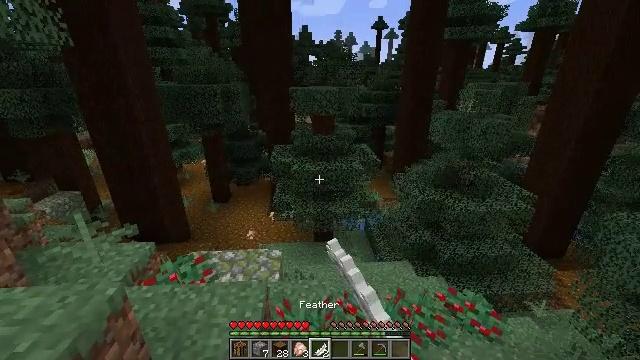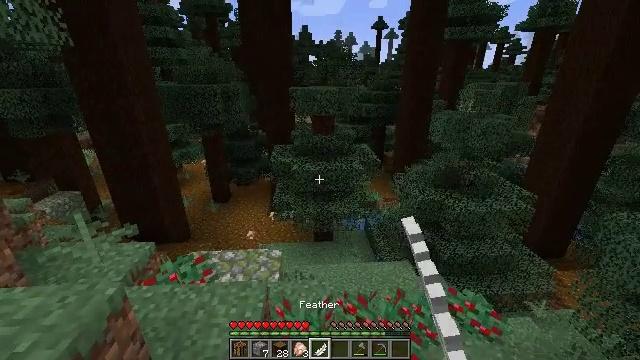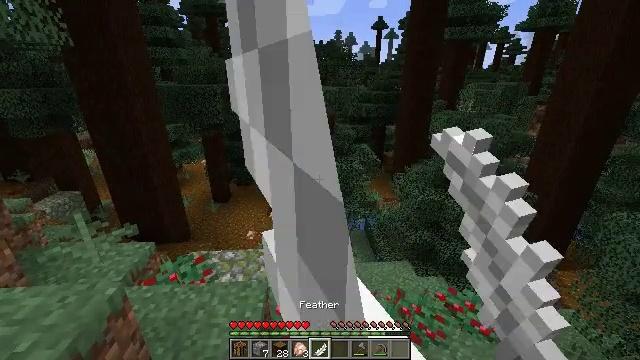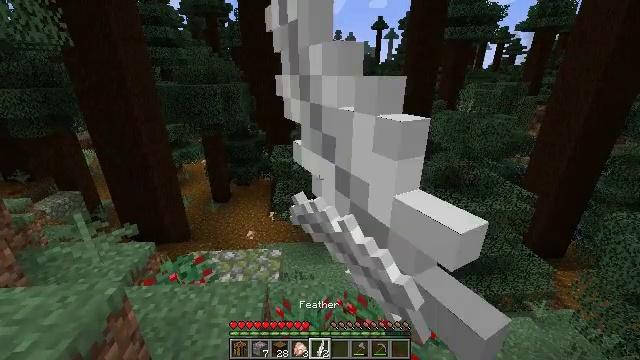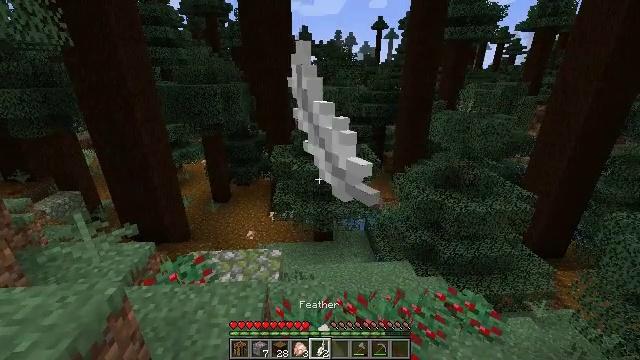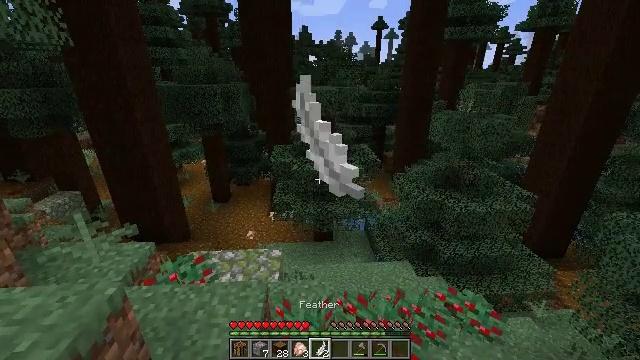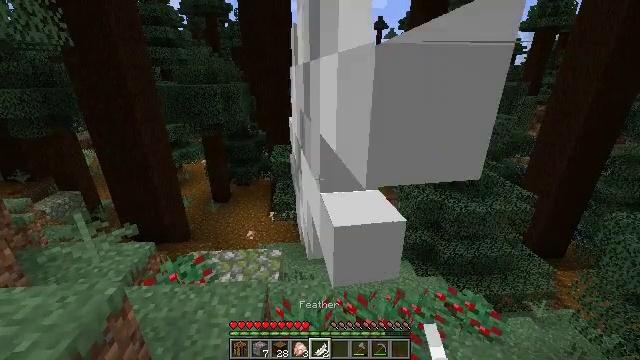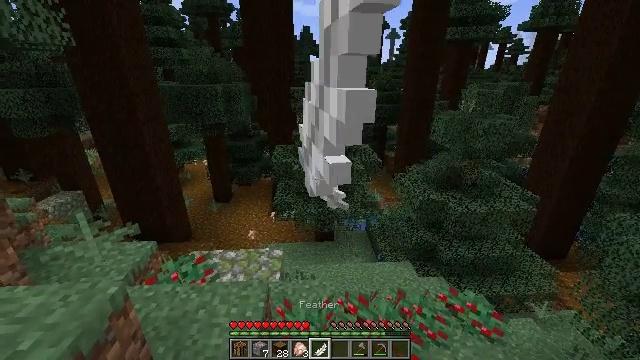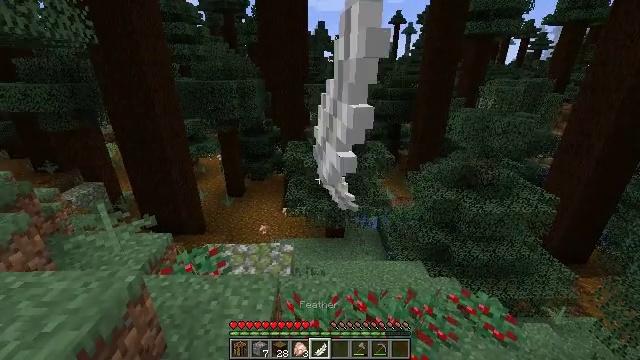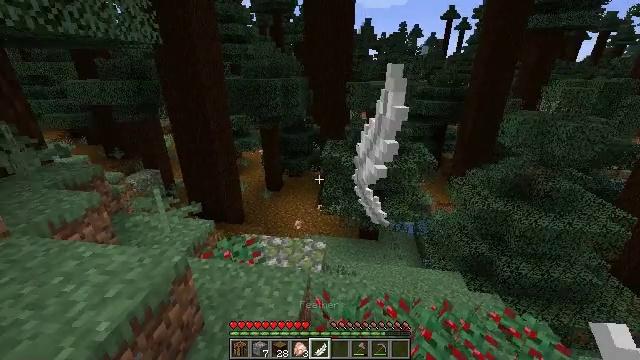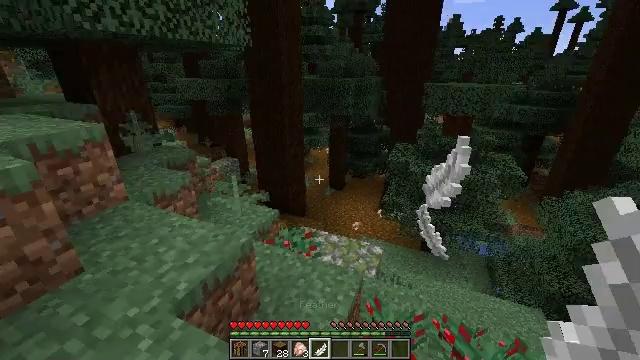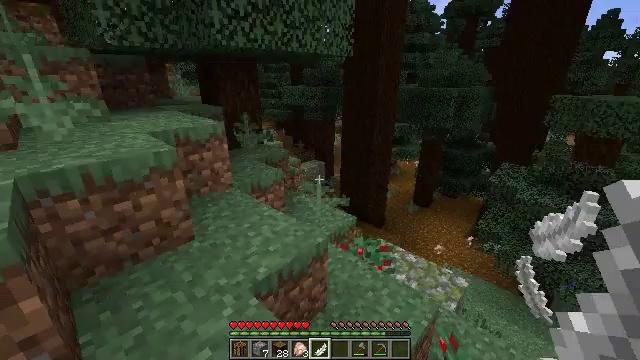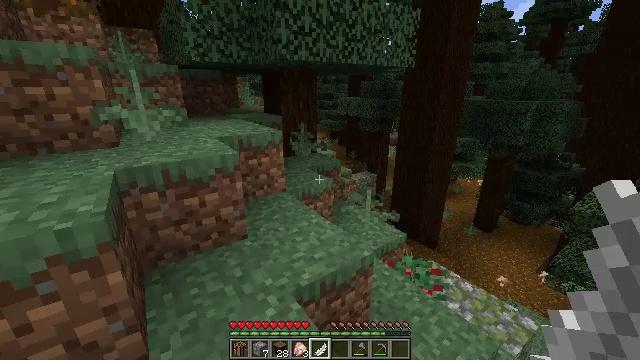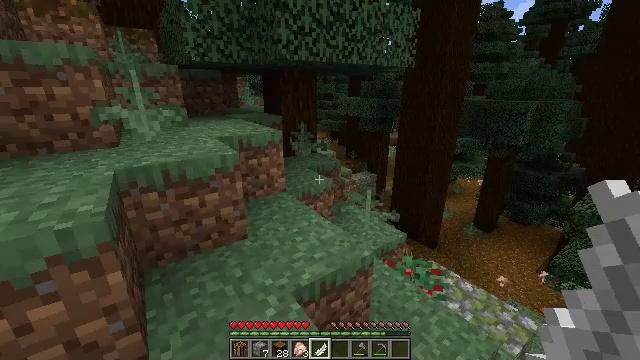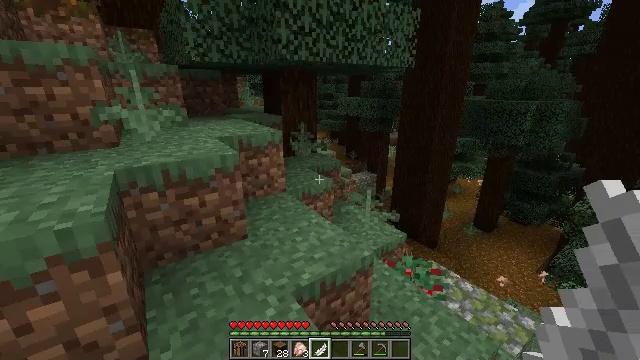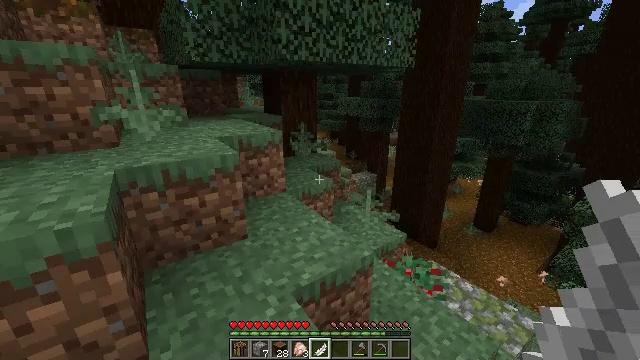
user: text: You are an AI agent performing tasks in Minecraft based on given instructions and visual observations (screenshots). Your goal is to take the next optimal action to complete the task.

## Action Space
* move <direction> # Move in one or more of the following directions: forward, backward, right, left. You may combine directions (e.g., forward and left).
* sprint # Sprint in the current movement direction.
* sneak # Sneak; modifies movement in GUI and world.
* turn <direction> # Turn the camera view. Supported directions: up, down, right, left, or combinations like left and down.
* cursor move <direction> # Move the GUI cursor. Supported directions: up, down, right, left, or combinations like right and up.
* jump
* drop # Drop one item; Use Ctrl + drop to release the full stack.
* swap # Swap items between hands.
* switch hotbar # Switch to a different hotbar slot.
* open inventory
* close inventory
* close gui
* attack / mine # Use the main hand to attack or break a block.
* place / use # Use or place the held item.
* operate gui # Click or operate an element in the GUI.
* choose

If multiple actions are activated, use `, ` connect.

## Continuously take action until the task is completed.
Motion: motion action
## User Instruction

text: Drop a feather.
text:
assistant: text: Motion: drop
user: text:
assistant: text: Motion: drop
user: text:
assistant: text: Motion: drop
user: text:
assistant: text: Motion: drop
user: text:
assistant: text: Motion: drop
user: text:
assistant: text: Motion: drop
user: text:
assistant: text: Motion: drop
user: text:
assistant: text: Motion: turn left, drop
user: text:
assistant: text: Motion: turn left, drop
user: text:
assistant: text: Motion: turn left, drop
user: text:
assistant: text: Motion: turn left and up
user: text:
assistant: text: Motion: turn left and up
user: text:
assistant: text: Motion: no_op
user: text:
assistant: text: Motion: no_op
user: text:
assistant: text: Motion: no_op
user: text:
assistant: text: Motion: no_op
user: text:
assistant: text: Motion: no_op
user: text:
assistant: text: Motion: move forward, turn left and up
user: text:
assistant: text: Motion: move forward, turn left
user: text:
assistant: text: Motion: move forward, turn left and up
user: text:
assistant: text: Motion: move forward and move left, turn left and up
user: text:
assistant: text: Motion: move forward and move left, turn left and up
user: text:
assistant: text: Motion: move forward, turn right
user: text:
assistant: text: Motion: move forward, turn right
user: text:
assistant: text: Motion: move forward, turn right
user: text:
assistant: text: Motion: move forward, turn right
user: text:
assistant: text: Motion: turn right
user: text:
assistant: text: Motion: no_op
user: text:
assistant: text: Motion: drop
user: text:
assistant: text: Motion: turn left, drop